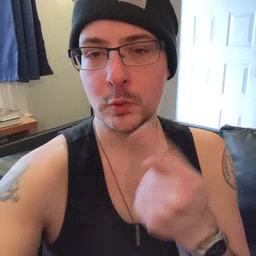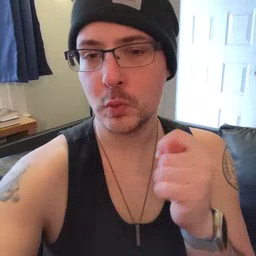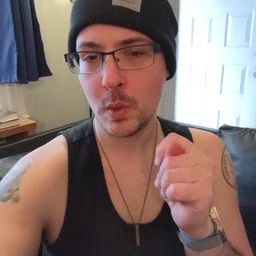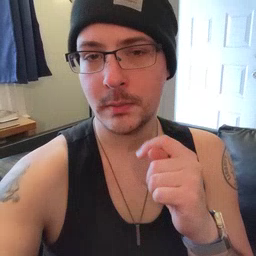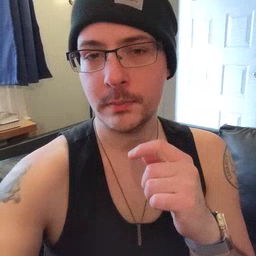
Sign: toy